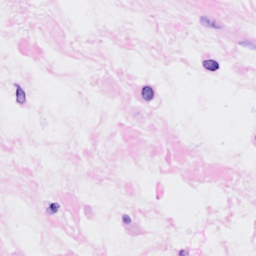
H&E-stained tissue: Breast